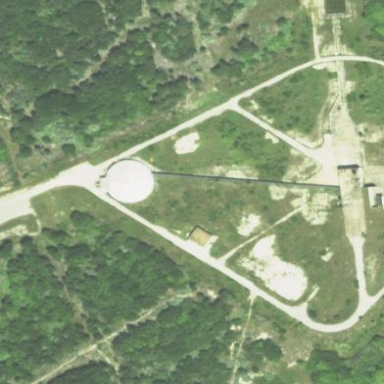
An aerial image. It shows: Launch complex at the airport.